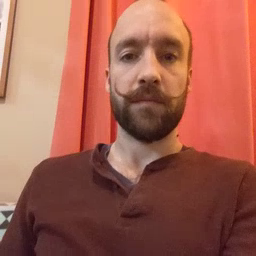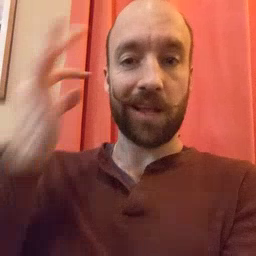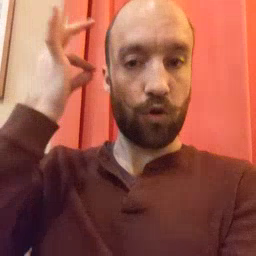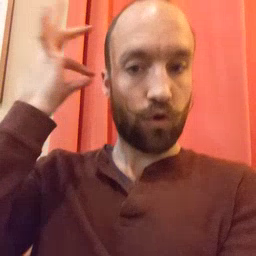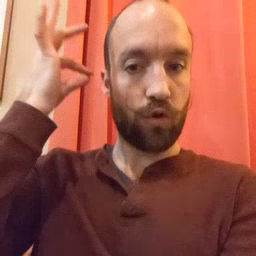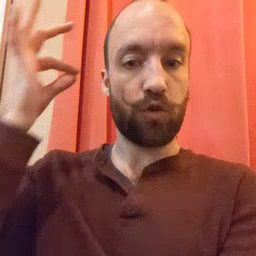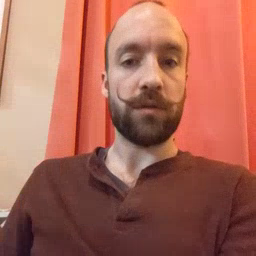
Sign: hair